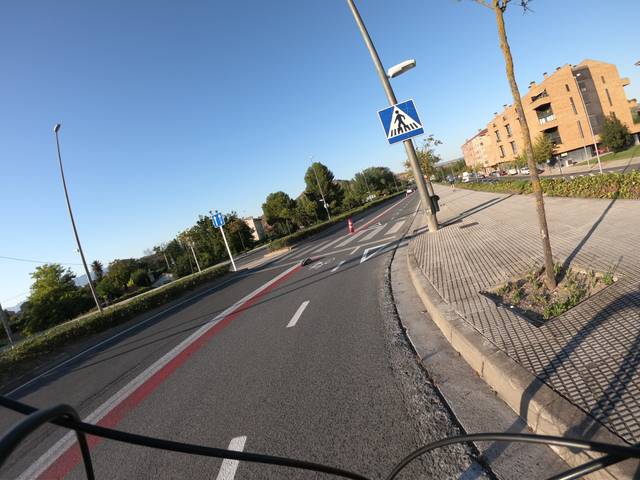
Region: Spain
Coordinates: 42.474, -2.464